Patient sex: F
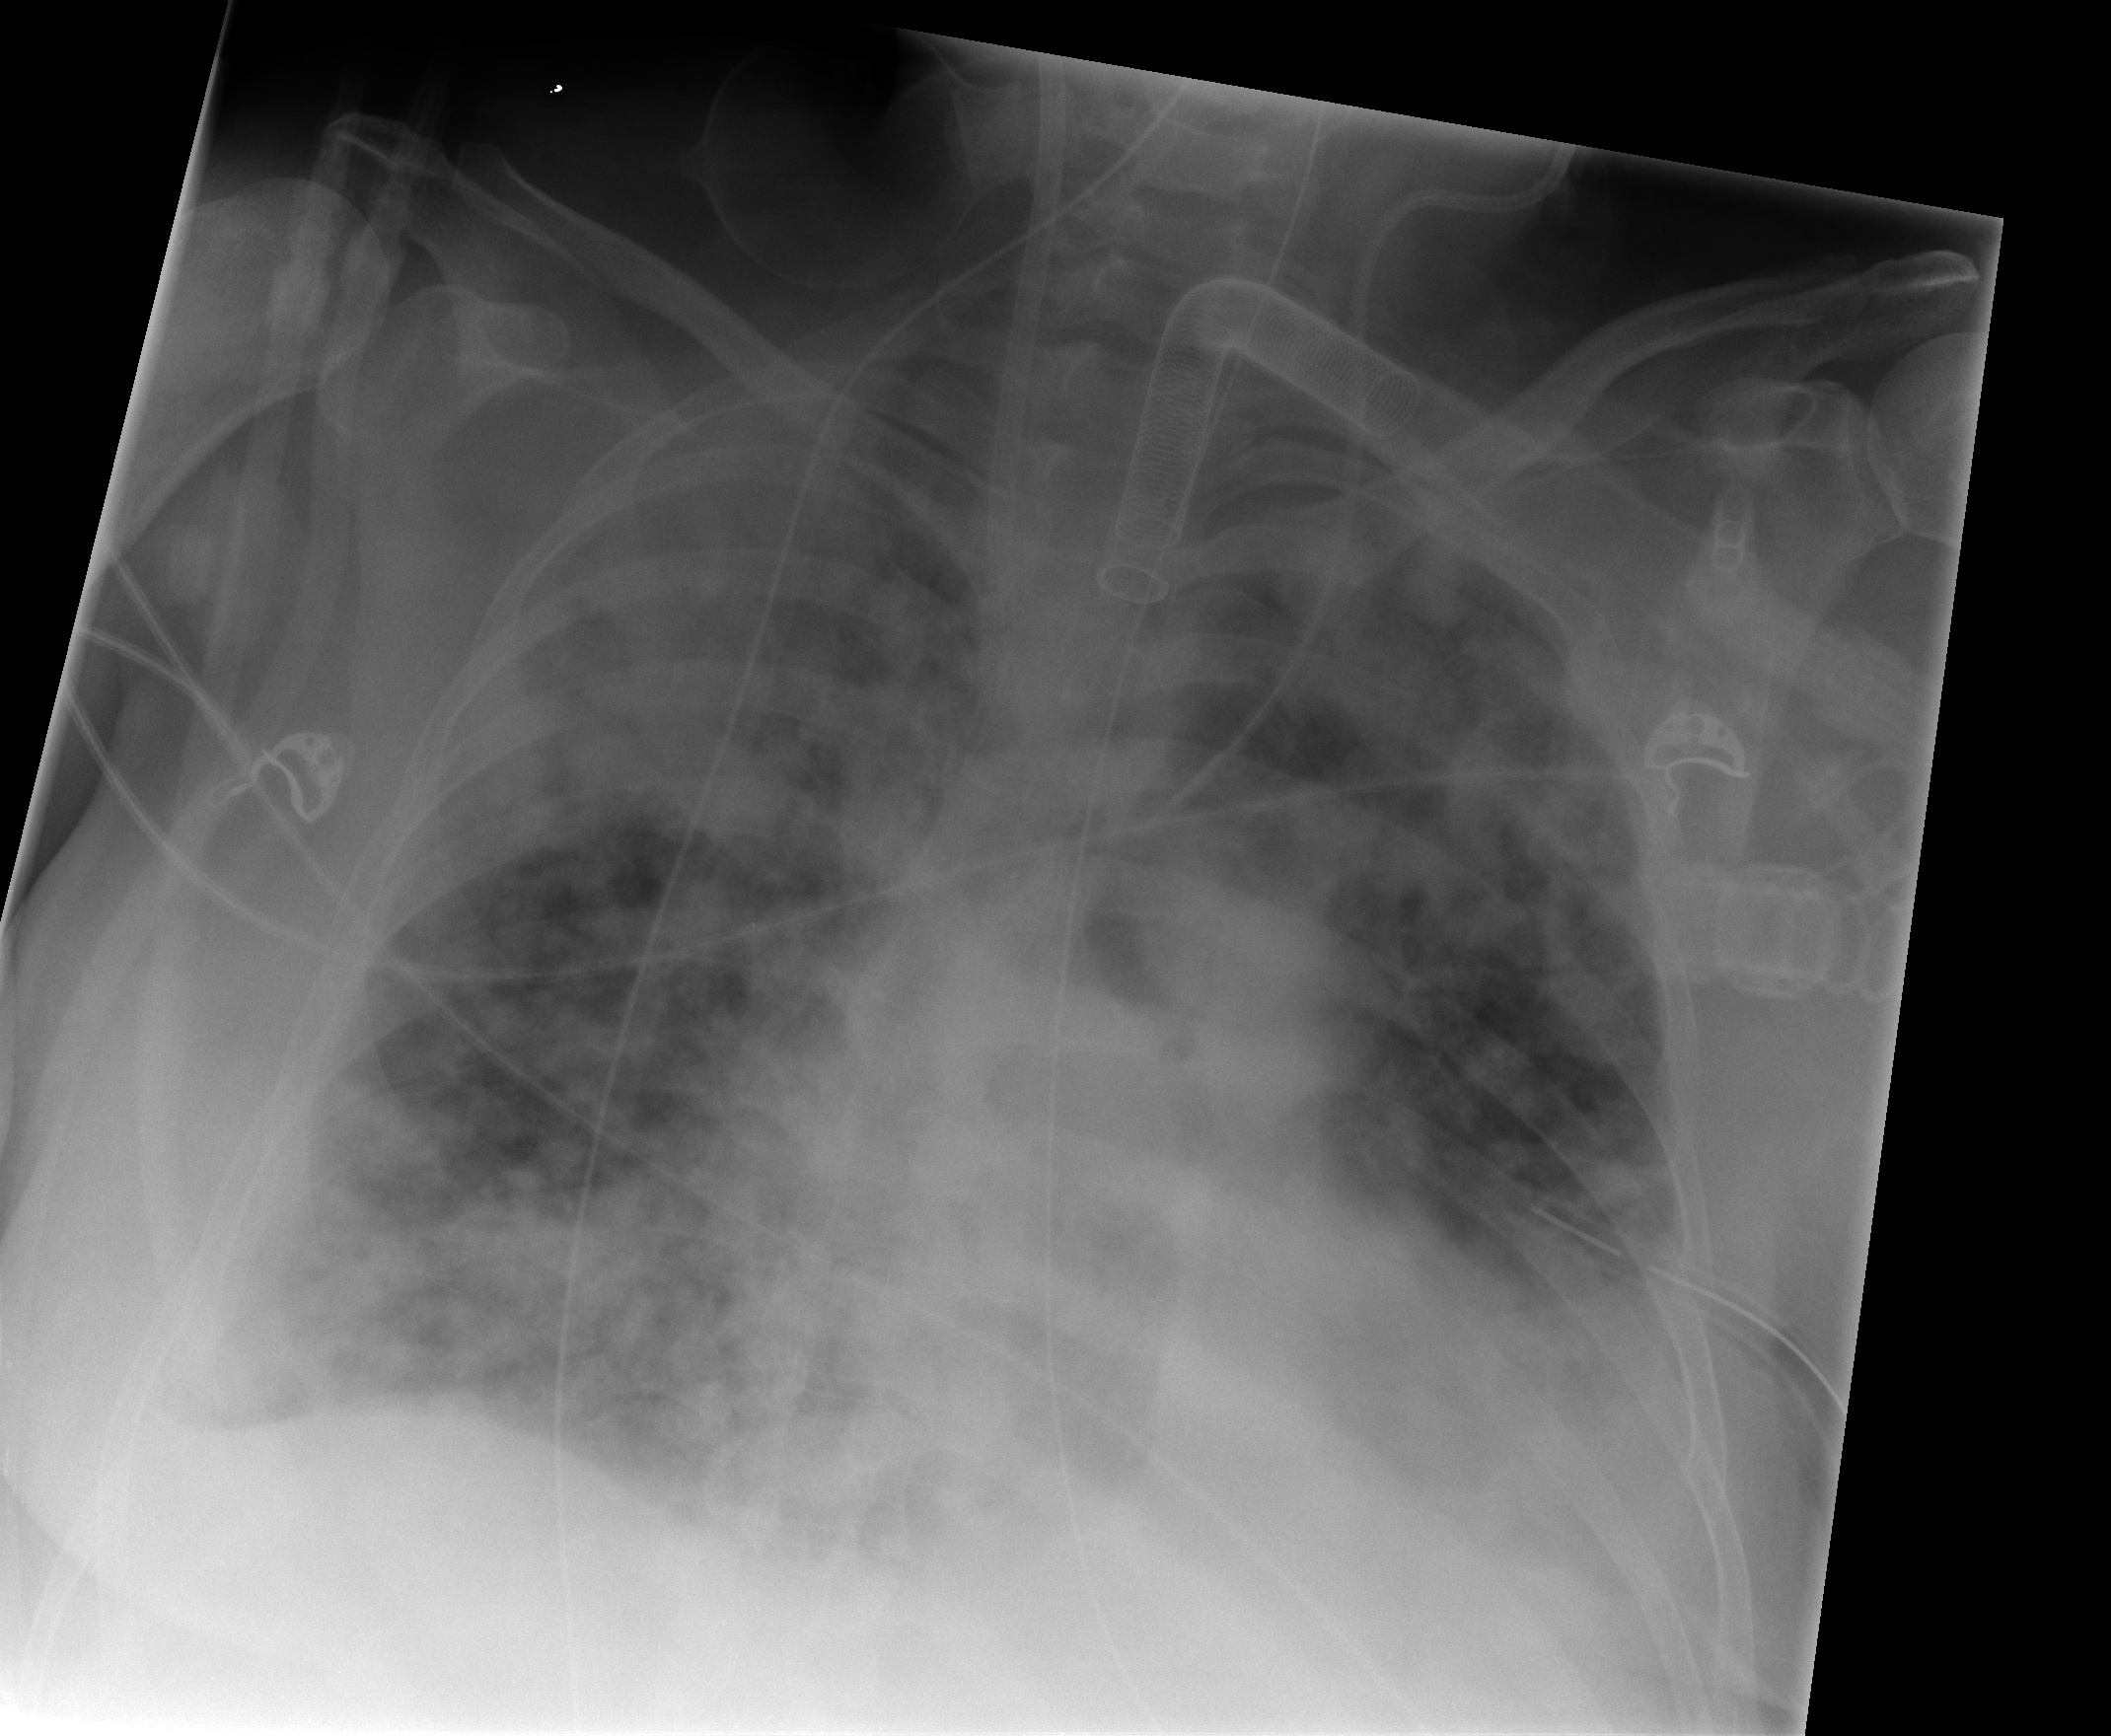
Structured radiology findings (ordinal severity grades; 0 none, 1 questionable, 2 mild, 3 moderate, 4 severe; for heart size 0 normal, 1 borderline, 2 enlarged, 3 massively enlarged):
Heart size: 2
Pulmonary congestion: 2
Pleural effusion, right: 2
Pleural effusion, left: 3
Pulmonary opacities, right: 3
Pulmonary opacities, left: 3
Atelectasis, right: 2
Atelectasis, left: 2